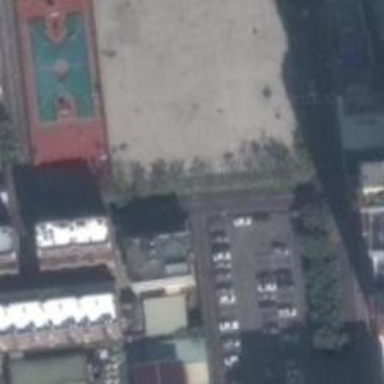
A narrow basketball court is next to a large open space .